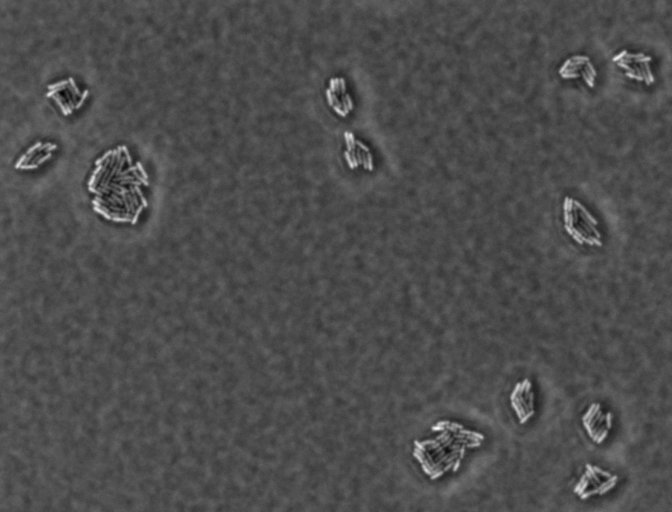
Salmonella enterica Enteritidis